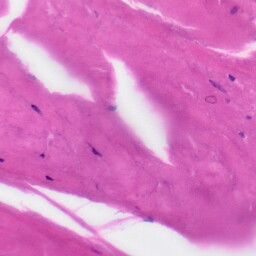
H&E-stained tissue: Tonsil